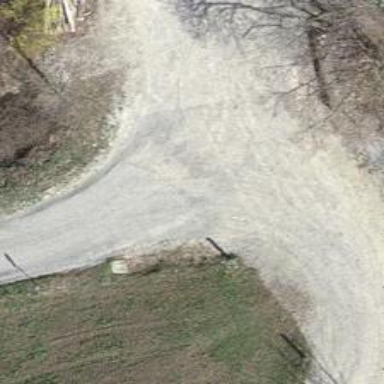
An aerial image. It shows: Track with grade 2 gravel surface.